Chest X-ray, PA view. Patient: 42 years old, sex M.
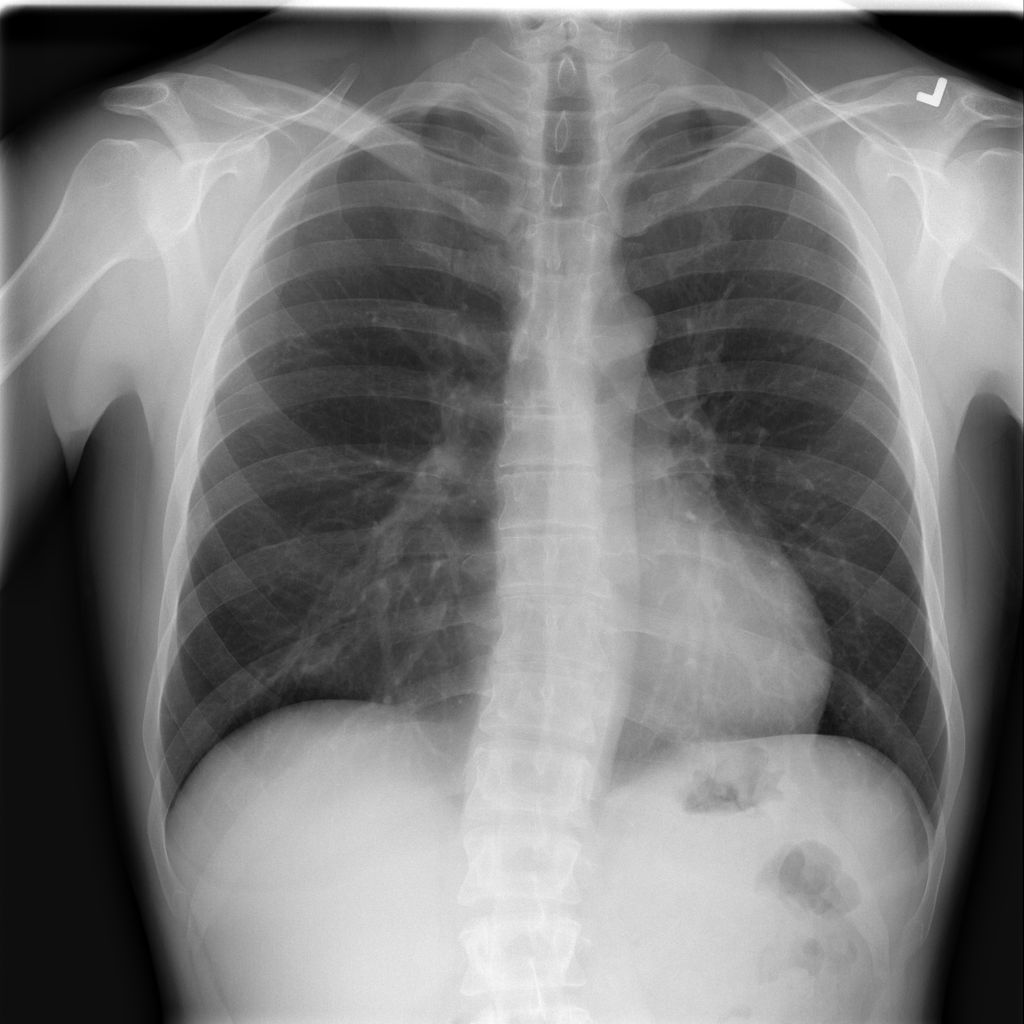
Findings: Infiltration